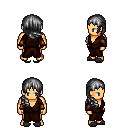
a pixel art fantasy rpg character, male body template, human, tanned skin, brown robe, gold greaves, gray right-swept hairstyle, cloth bracers, gray slippers, four views (front, back, left, right), 2x2 character sprite sheet, small pixel art, hard edges, no anti-aliasing